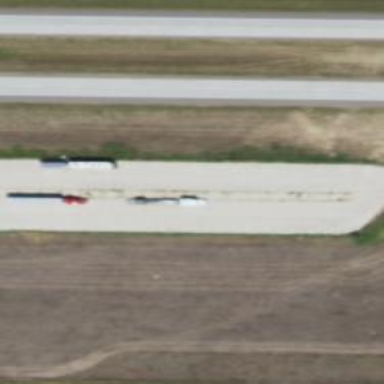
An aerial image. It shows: Rest area on the road.